Current action and preconditions to check: trajectory_clear

Your task: For each precondition in the list above, predict whether it will hold at this action.

Consider the current scene as observed from the mobile robot's camera, and analyze the predicted future states of all dynamic agents (e.g., people, animals, vehicles, or any moving entities) within the NEXT SECOND.

IMPORTANT: Only answer "very likely" if you are absolutely certain—based on strong, clear evidence—that a dynamic agent will violate the precondition in the predicted future state. Do NOT answer "very likely" for unlikely, ambiguous, or low-probability risks.

Ask yourself for each precondition: Is there a high probability, with clear and convincing evidence, that the predicted future states of any dynamic agent will interfere with the predicted future state of the currently executing action within the NEXT SECOND, causing that precondition to fail?

Assess the risk level based on these predictions. Use "likely" or "very likely" if motions create a clear risk of interference.

Use "neutral" or "improbable" if agents are nearby but their predicted paths are clearly diverging or non-conflicting.

Failure Risk Categories: "very improbable", "improbable", "neutral", "likely", "very likely"

Answer Format: Output ONLY the probability_of_failure value from these categories: "very improbable", "improbable", "neutral", "likely", "very likely"

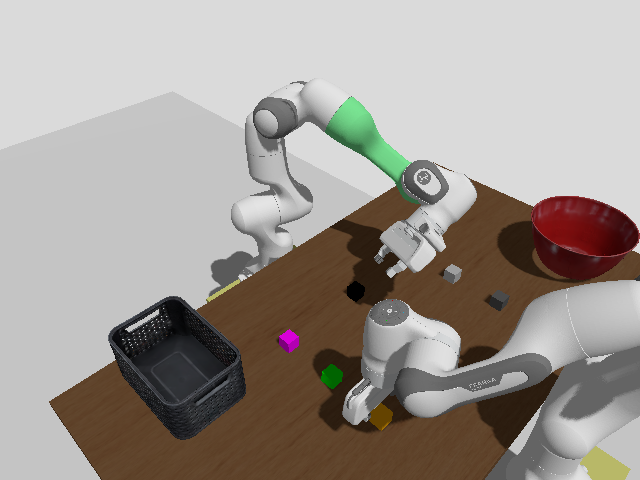

Answer: very improbable